Field crop: tomato
Growth stage: 1
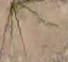
Species: cyperus